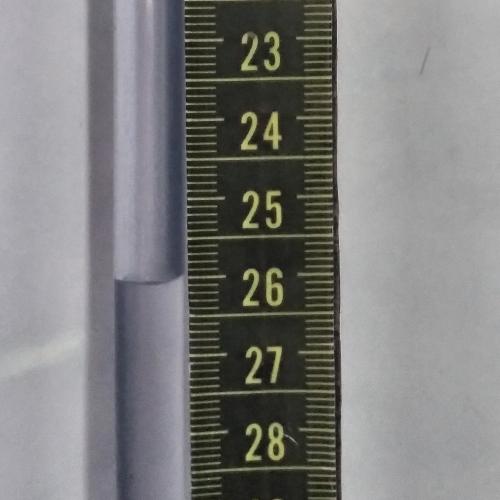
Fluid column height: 26.0 cm